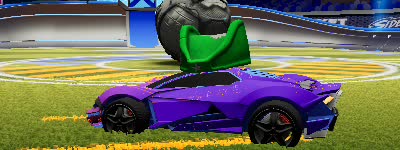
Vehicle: werewolf